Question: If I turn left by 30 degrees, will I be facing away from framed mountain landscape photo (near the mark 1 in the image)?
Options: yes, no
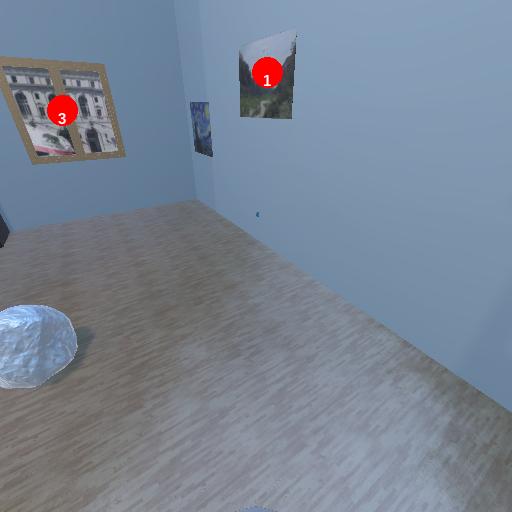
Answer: yes